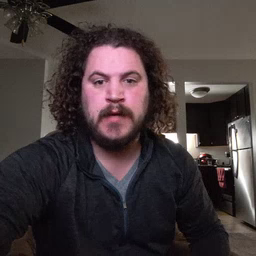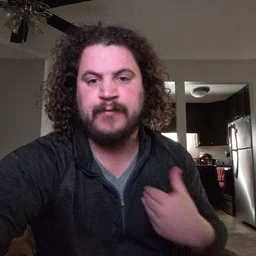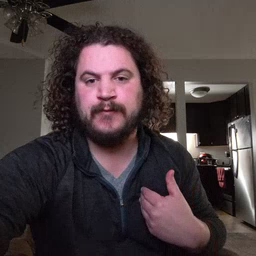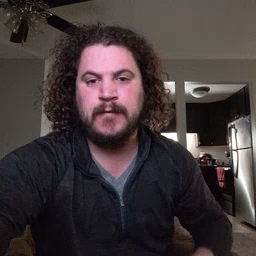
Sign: have